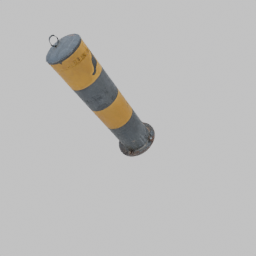
Label: architecture